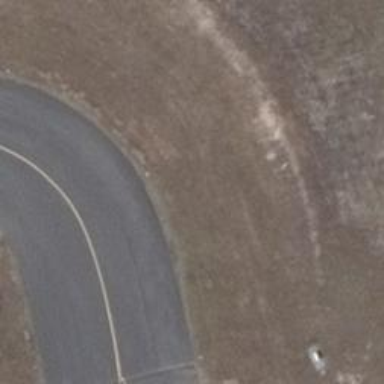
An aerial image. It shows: Taxiway edge marked with aviation lights.